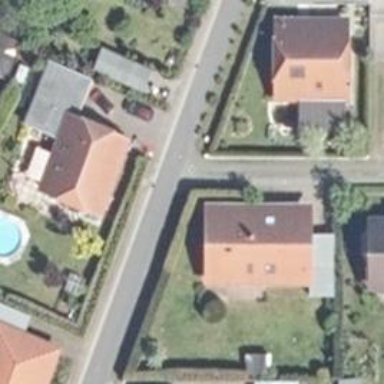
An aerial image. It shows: Living street.